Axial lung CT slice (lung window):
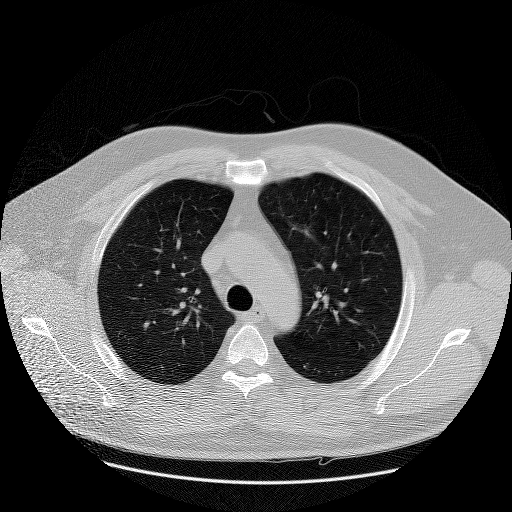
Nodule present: no